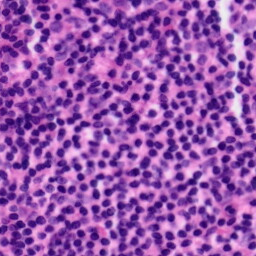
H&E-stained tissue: Tonsil